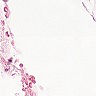
Metastatic tissue present: no